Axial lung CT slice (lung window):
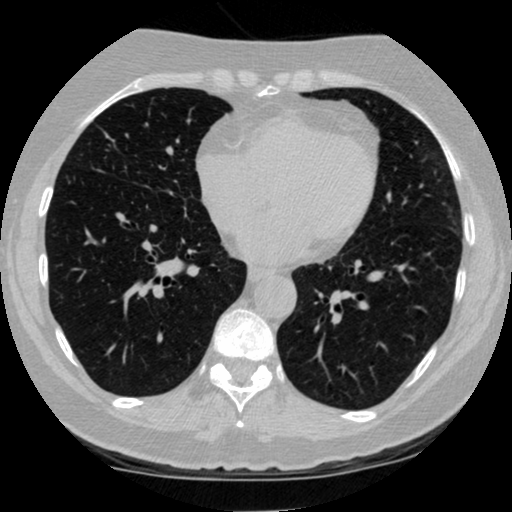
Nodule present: no